Question: I was recently updating a .ASMX Web Service in which it was returning an 'XElement' and came across this error message:

Now this error was produced by the following code;
'''
public class FooBarService : System.Web.Services.WebService
{
[WebMethod]
public XElement Foo(string Bar)
{
return null;
}
}
'''
However, if I change the code to accept an 'XElement' rather than a 'String';
'''
public class FooBarService : System.Web.Services.WebService
{
[WebMethod]
public XElement Foo(XElement Bar)
{
return null;
}
}
'''
Then the Web Service does not throw the error.
So why does a method that accepts an XElement and returns an XElement work, but not the other method?
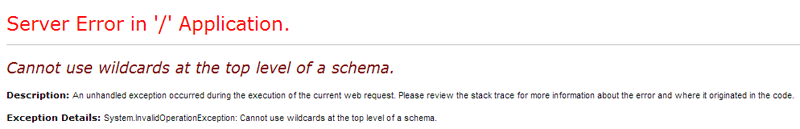
Answer: The place to start with would be the stack trace, which indicates the place where the exception occured:
'''
at System.Xml.Serialization.XmlSchemaExporter.ExportElement(ElementAccessor accessor)
at System.Xml.Serialization.XmlSchemaExporter.ExportTypeMapping(XmlTypeMapping xmlTypeMapping)
at System.Web.Services.Description.MimeXmlReflector.ReflectReturn()
at System.Web.Services.Description.HttpProtocolReflector.ReflectMimeReturn()
at System.Web.Services.Description.HttpPostProtocolReflector.ReflectMethod()
'''
By using <URL> we may observe the conditions which trigger the exception:
'''
// System.Xml.Serialization.XmlSchemaExporter
private XmlSchemaElement ExportElement(ElementAccessor accessor)
{
if (!accessor.Mapping.IncludeInSchema && !accessor.Mapping.TypeDesc.IsRoot)
{
return null;
}
if (accessor.Any && accessor.Name.Length == 0)
{
throw new InvalidOperationException(Res.GetString("XmlIllegalWildcard"));
}
// truncated method body
}
'''
Navigating further into the code:
'''
// System.Web.Services.Description.MimeXmlReflector
internal override bool ReflectReturn()
// System.Xml.Serialization.XmlReflectionImporter
private ElementAccessor
ImportElement(TypeModel model,
XmlRootAttribute root,
string defaultNamespace,
RecursionLimiter limiter)
'''
and so on, we get to this method:
'''
// System.Xml.Serialization.XmlReflectionImporter
private static ElementAccessor
CreateElementAccessor(TypeMapping mapping, string ns)
{
ElementAccessor elementAccessor = new ElementAccessor();
bool flag = mapping.TypeDesc.Kind == TypeKind.Node;
if (!flag && mapping is SerializableMapping)
{
flag = ((SerializableMapping)mapping).IsAny;
}
if (flag)
{
elementAccessor.Any = true;
}
else
{
elementAccessor.Name = mapping.DefaultElementName;
elementAccessor.Namespace = ns;
}
// truncated
}
'''
It seems that the 'XElement' type mapping gets the 'Any' property value set to 'true' but doesn't get a 'DefaultElementName'.
A simple workaround for the problem is to create a derived class:
'''
public class FooBarService : System.Web.Services.WebService
{
[WebMethod]
public MyXElement Foo(string bar)
{
return null;
}
}
public class MyXElement : XElement
{
public MyXElement()
: base(XName.Get("default")) { }
}
'''
Which will call in the stack the:
'''
System.Web.Services.Description.SoapProtocolReflector.ReflectMethod()
'''
instead of the 'HttpPostProtocolReflector.ReflectMethod()' method and the name gets assigned properly:
'''
messagePart.Name = members[0].MemberName;
'''
To respond to your question, the reason why the method call works when you assign the 'XElement' as a parameter is because the type mapping is created through other methods and the 'name' member is not empty. So the condition which raises the exception does not occur.